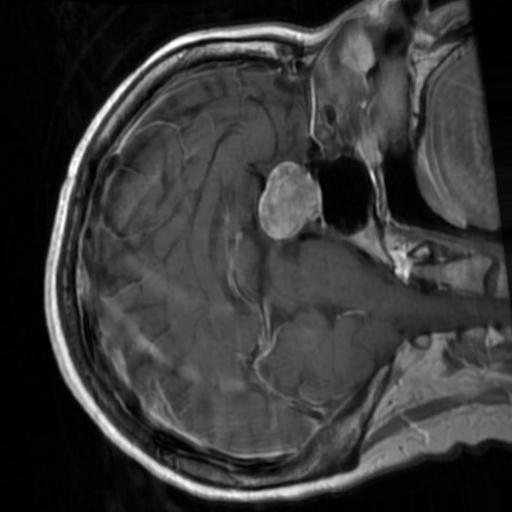
Label: brain_tumor